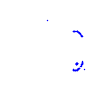
Particle: proton